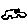
Label: car